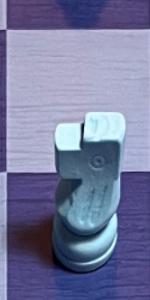
Label: Knight_White